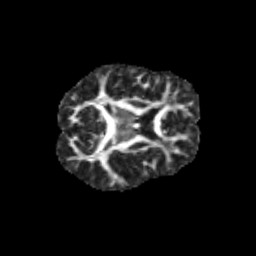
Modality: FA
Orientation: axial
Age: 12
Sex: male
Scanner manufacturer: siemens
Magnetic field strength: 3 T
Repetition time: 3.8 s
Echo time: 0.07 s